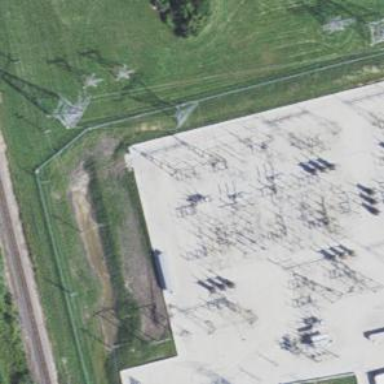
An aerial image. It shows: Switch for power supply.